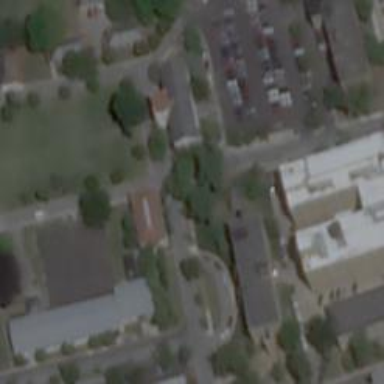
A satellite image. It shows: School.